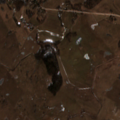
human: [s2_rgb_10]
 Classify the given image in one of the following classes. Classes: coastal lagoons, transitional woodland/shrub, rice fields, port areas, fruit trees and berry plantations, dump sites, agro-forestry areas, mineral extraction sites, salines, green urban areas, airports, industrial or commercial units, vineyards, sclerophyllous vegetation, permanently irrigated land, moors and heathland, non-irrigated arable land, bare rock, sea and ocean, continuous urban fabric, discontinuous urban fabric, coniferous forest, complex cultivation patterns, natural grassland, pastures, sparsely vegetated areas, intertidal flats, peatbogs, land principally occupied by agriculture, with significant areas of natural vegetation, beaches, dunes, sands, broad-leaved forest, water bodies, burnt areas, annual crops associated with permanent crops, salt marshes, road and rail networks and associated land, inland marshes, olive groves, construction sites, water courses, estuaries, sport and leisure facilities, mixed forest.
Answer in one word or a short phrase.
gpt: non-irrigated arable land, land principally occupied by agriculture, with significant areas of natural vegetation